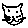
Label: cat